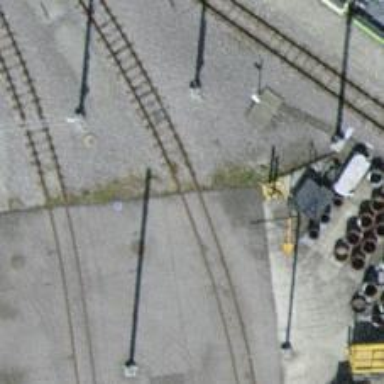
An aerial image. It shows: Narrow-gauge railway yard with one track. The yard is electrified with contact line.